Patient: sex F, age 31
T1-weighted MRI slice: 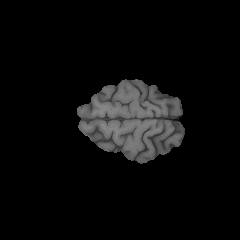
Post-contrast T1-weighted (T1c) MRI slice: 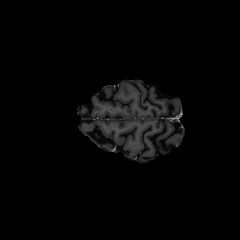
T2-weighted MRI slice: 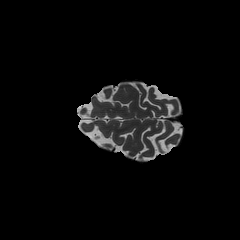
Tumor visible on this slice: no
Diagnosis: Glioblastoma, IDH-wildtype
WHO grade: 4